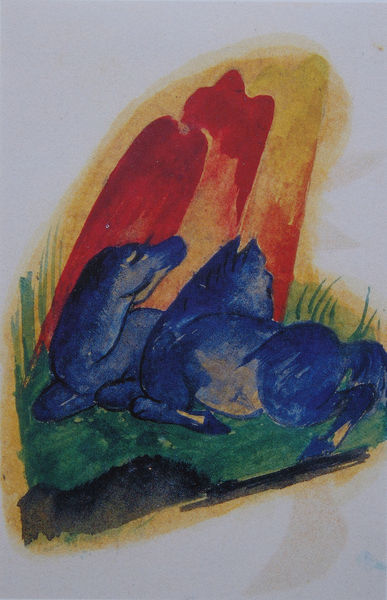
Titel: Zwei blaue Pferde vor rotem Felsen
Künstler: Franz Marc
Standort: München
Institution: Städtische Galerie im Lenbachhaus
Schlagwörter: blau, felsen, feuer, gemälde, kopf, körper, weiß, aquarell, gelb, grün, landschaft, braun, bunt, hell, orange, schwarz, gras, rasen, rot, tier, tiere, wiese, expressionismus, hochformat, malerei, steine, hals, erde, gräser, kalt, natur, brücke, sonne, auge, sitzend, blatt, kontrast, ohren, pferd, pferde, reiter, rund, beine, hufe, mähne, schwanz, schweif, papier, liegen, ruhen, schlafen, zwei, studie, warm, abstrakt, farben, fels, violett, pause, stimmung, liegend, wimpern, münchen, flammen, strich, franz, expressiv, pfer, balu, blauer reiter, pferdeschwanz, die brücke, komplementärfarben, grlb, franz marc, marc, der blaue reiter, blaue pferde, schwarzu, mark, blaues pferd, expressinismus, marx, blaue periode, felsn, munk, wimper, robben, schlich, zwei blaue pferde